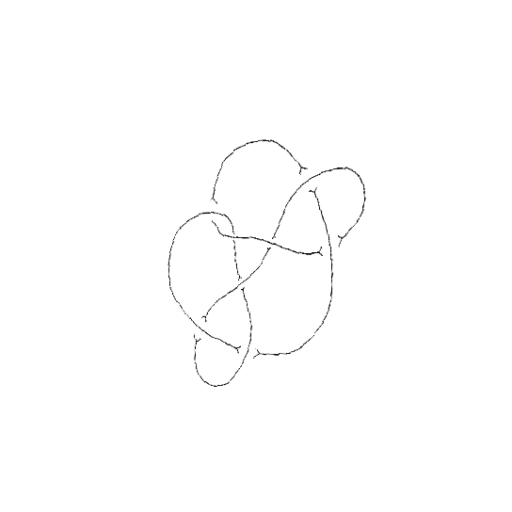
Crossing number: 8